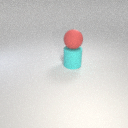
large cyan rubber cylinder below large red rubber sphere